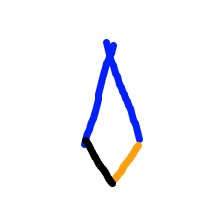
Shape: kite